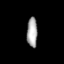
Tissue: lung
Cell type: Epithelial cells
Senescence score: 0.5484
Nuclear area (px): 312
Mean DAPI intensity: 164.423